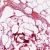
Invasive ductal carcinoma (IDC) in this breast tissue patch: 0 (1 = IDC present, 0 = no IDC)